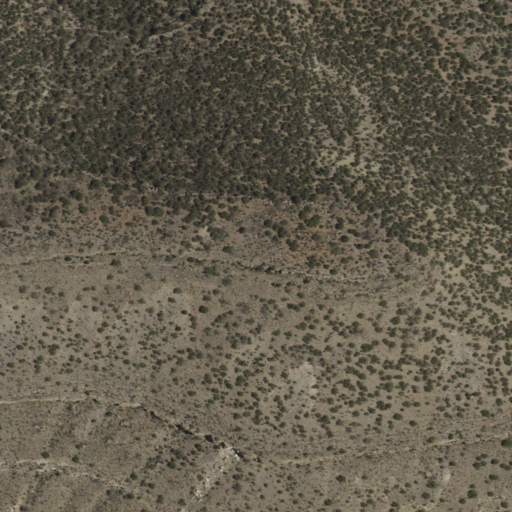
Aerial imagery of mountain in New Mexico named Mount Baldy containing evergreen forest and shrub